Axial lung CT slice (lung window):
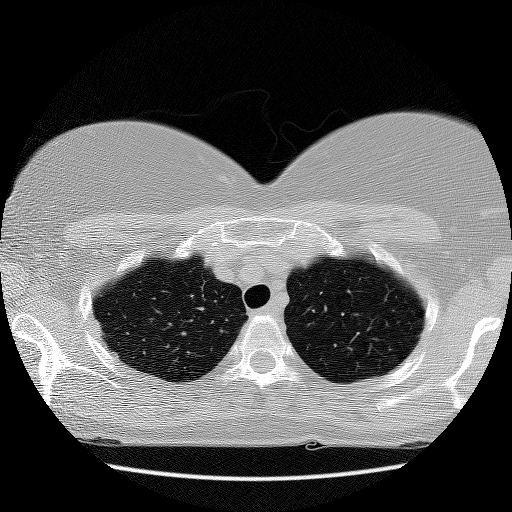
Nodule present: no